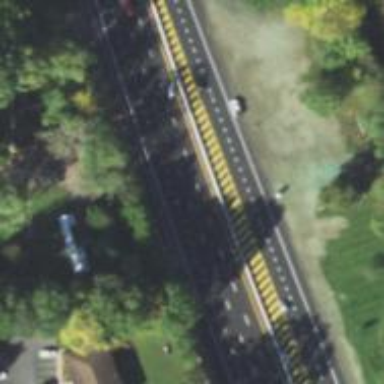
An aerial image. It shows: Toll gantry on the road.